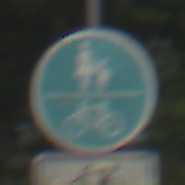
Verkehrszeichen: GemeinsamerGehUndRadweg
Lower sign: EinspurigeFahrzeugeFrei6
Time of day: MorningAfternoon
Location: Outdoor (Nature)
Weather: PartlyCloudy
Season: NotSpecified
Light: Natural